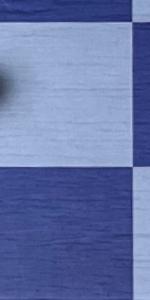
Label: Empty